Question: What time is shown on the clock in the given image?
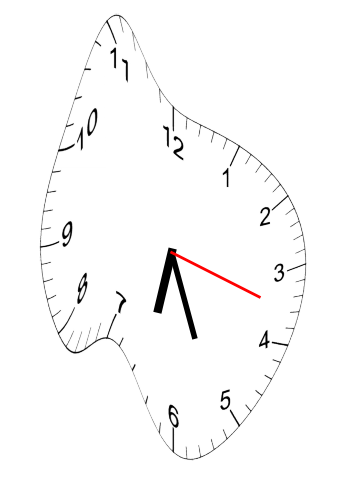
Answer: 06:26:18